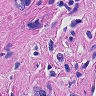
Metastatic tissue present: yes